Question: How does one properly display special characters ("(", "e", periods as commas, etc.) used in column names within a ggplot graphic?
My csv's column line looks like this:
'''
r, a/b, o/e, w/s (0.3), w/s (0.2), bins
'''
And I'd like, for instance, the 4th variable to be displayed (in the ggplot legend), as "w/s (0.3)".
Here's my code:
'''
require(reshape2)
library(ggplot2)
library(RColorBrewer)
fileName = paste("/2.csv", sep = "") # test file available here: https://www.dropbox.com/s/f2egxbuwwbba2q9/2.csv?dl=0
mydata = read.csv(fileName,sep=",", header=TRUE)
dataM = melt(mydata,c("bins"))
ggplot(data=dataM, aes(x= bins, y=value, colour=variable, size = variable)) +
geom_line(alpha = .9) +
scale_colour_manual(breaks=c("r","a/b","o/e","w/s (0.3)","w/s (0.2)"), values=c("green","orange","blue","pink","yellow")) +
#scale_colour_brewer(type = "qual", palette = 7) +
scale_size_manual(breaks=c("r","a/b","o/e","w/s (0.3)","w/s (0.2)"), values=c(1,0.5,0.5,0.5,0.5)) +
theme_bw() +
theme(plot.background = element_blank(), panel.grid.minor = element_blank(), axis.line = element_blank(),
legend.key = element_blank(), legend.title = element_blank()) +
scale_y_continuous("D", expand=c(0,0)) +
scale_x_continuous("E", expand=c(0,0)) +
theme(legend.position="bottom")
'''
Which produces this:

We can see how the legend wrongly display special characters. Any quick way (or not-so-quick way) to fix this?
(I have other questions about this graphics, but I believe it is preferred to ask a new complete question, which I'll do right now)
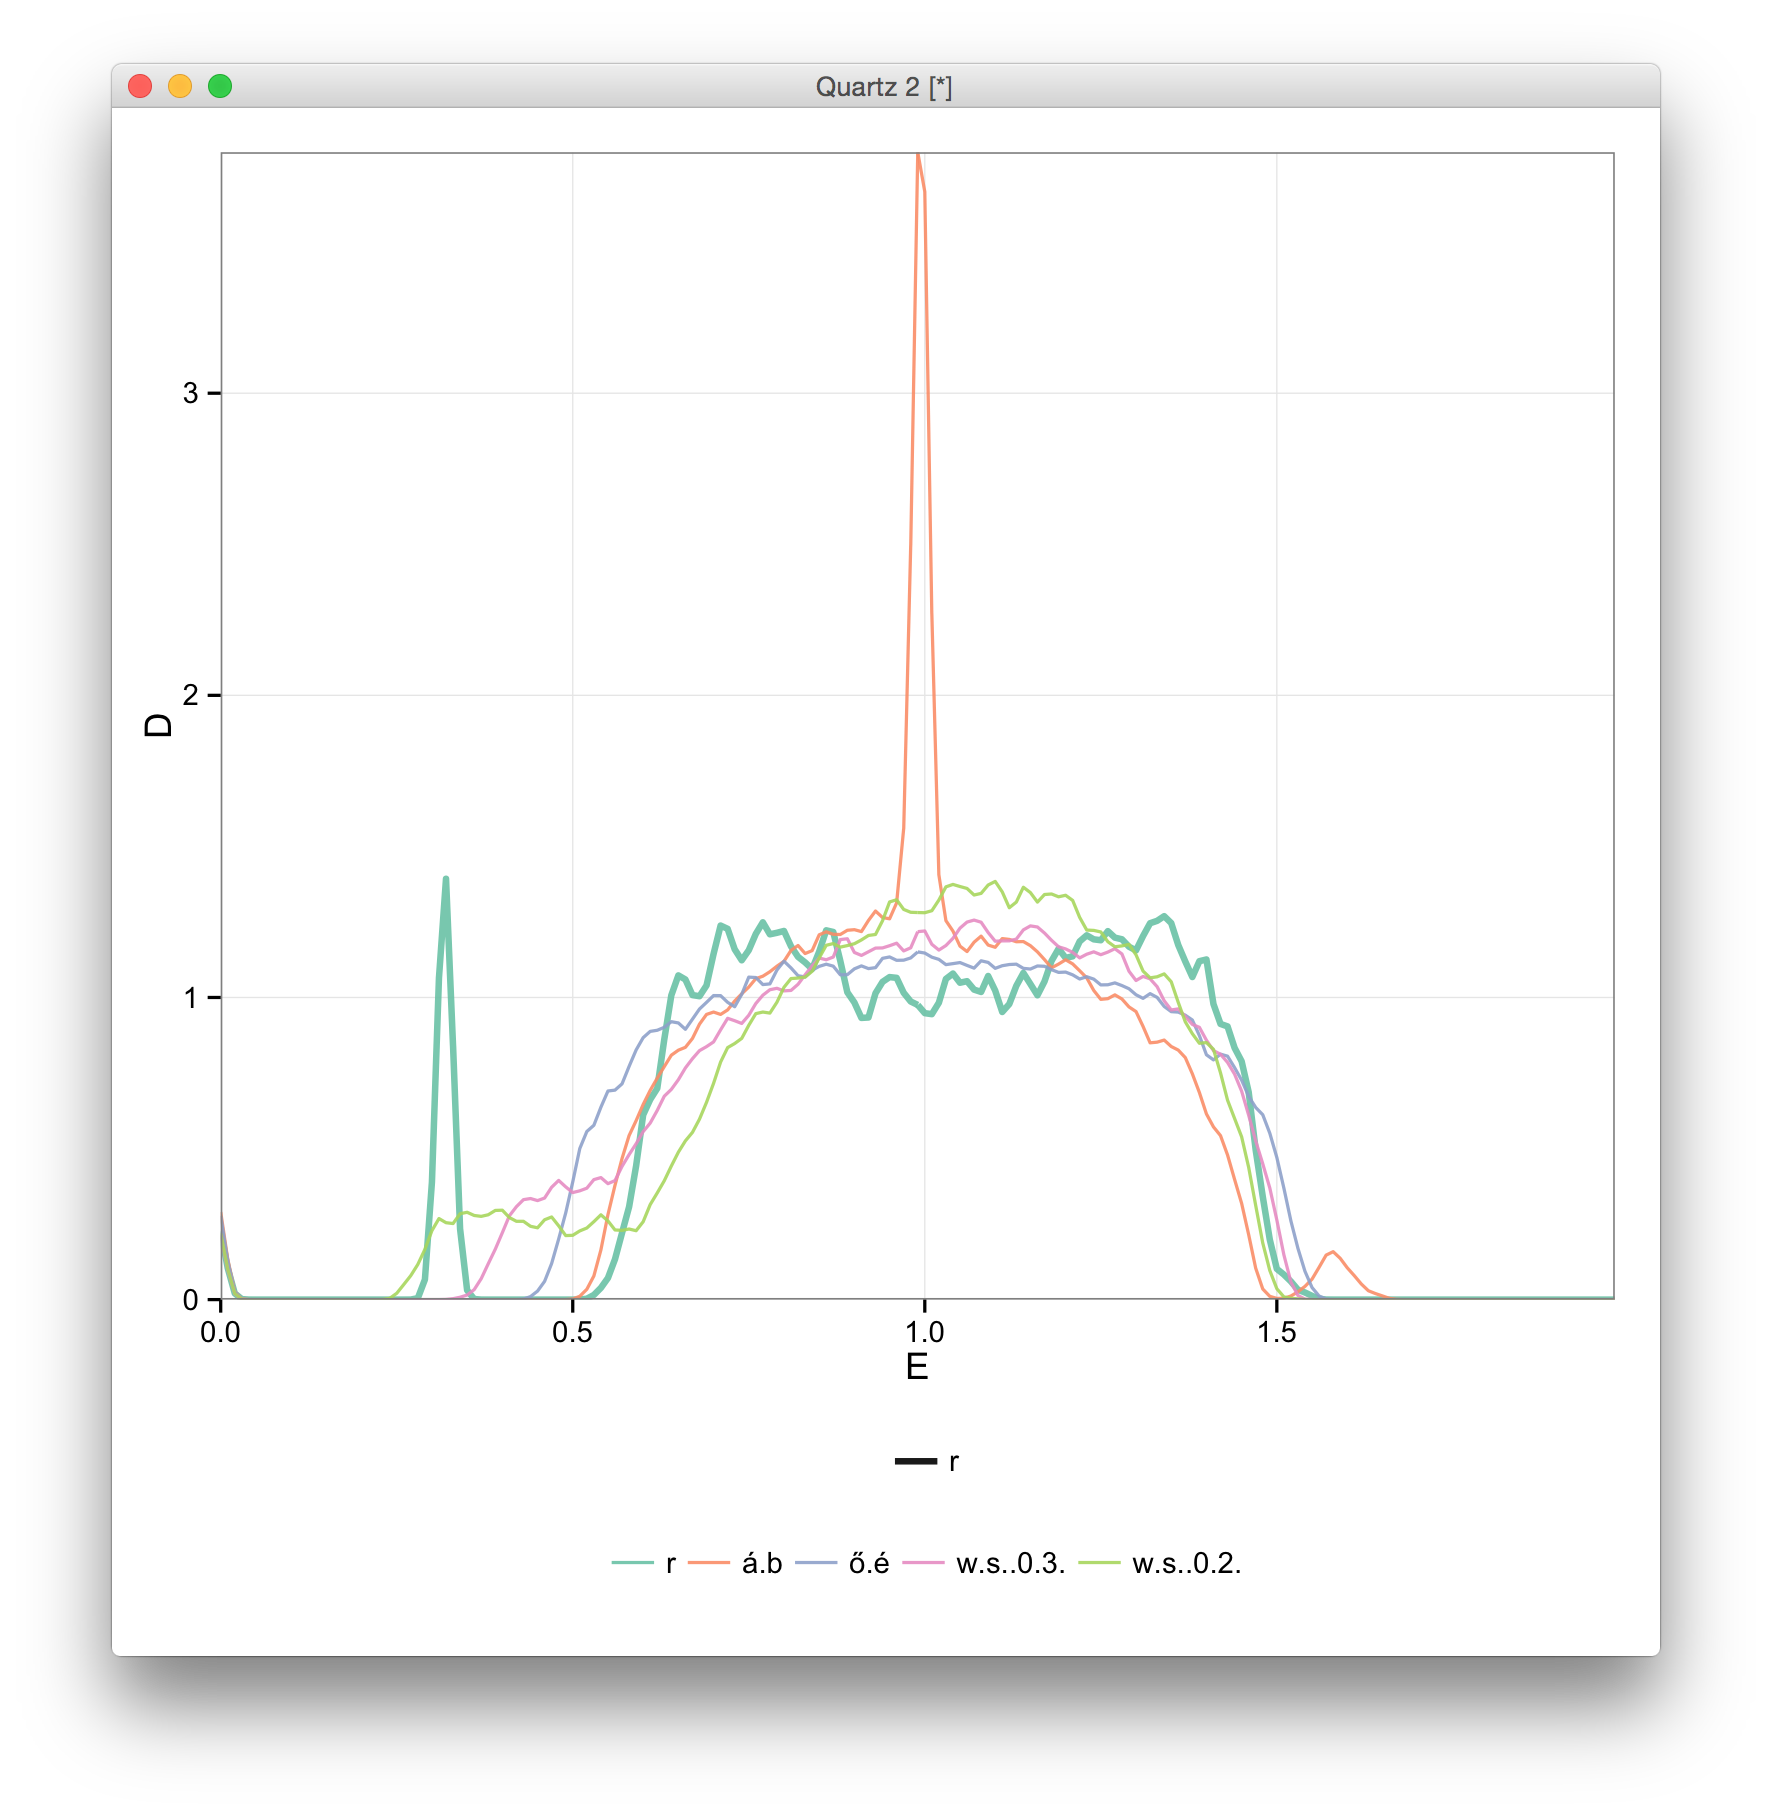
Answer: I think all you need to do is include 'check.names=FALSE' in your 'read.csv()' call; the special characters in your header are getting converted when the data is read in (see '?make.names' for more information).
I was initially a little confused by your question because I assumed the problem was with accented characters such as e, whereas in fact letters are getting messed up -- it's only non-alphanumeric characters that are replaced by dots (also, strings starting with a numeric value would have "X" prepended).